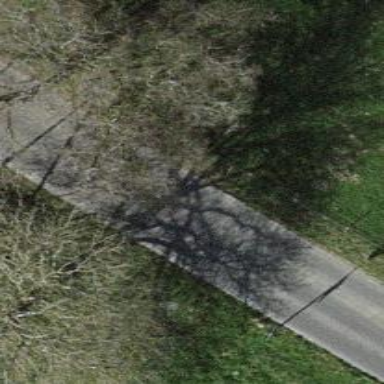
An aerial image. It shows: Tertiary road.